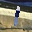
Label: 1